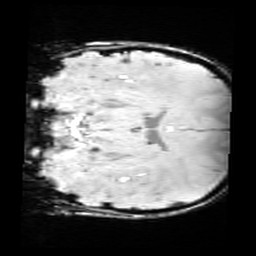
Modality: SWI
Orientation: coronal
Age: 11
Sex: male
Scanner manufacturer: siemens
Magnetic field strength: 3 T
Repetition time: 0.027 s
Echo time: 0.02 s